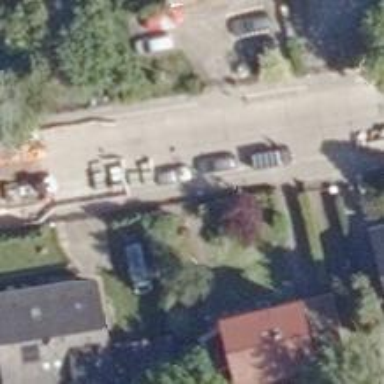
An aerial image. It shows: Residential road with asphalt surface and sidewalks on both sides. There is parallel parking lane on the left side.